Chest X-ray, AP view. Patient: 47 years old, sex F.
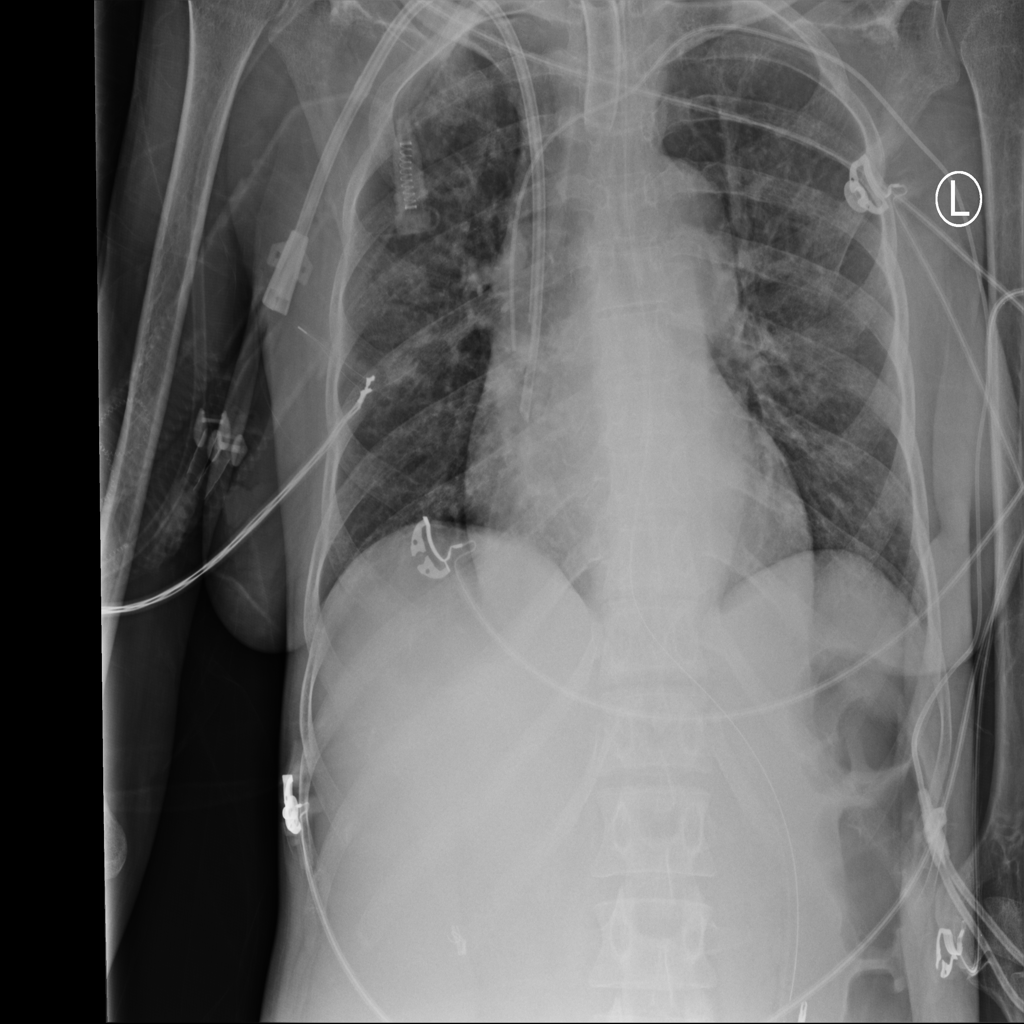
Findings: No Finding